Question: I have this html code and I'm trying to align some buttons with first input group section.! See atached picture.
'''
<div class="row">
<div class="col-md-4">
<div class="form-group">
<label>Phone</label>
<div class="input-group">
<select class="form-control input-xs" name="selectbasic" id="selectbasic1">
<option>Option one</option>
<option>Option two</option>
</select>
<span class="input-group-btn">
<a class="btn btn-info btn-xs"> <i class="icon-plus-sign-alt icon-xs"> </i></a>
<a class="btn btn-info btn-xs"> <i class="icon-eye-open icon-xs"> </i></a>
<a class="btn btn-info btn-xs"> <i class="icon-ok-sign icon-xs"> </i></a>
<a class="btn btn-info btn-xs"> <i class="icon-remove icon-xs"> </i></a>
</span>
</div>
</div>
</div>
<div class="col-md-2">
<div class="form-group">
<a class="btn btn-info btn-xs"> <i class="icon-phone icon-xs"> </i></a>
<a class="btn btn-info btn-xs"> <i class="icon-phone-sign icon-xs"> </i></a>
</div>
</div>
<div class="col-md-2">
<div class="form-group">
<a class="btn btn-info btn-xs"><i class="icon-plus-sign-alt"> </i>Alert</a>
</div>
</div>
</div>
'''
Wrong rendering :
How can I align my buttons from second and third col-md- with first col-md-??? The problem is that the first col-md- section has a select with label ...
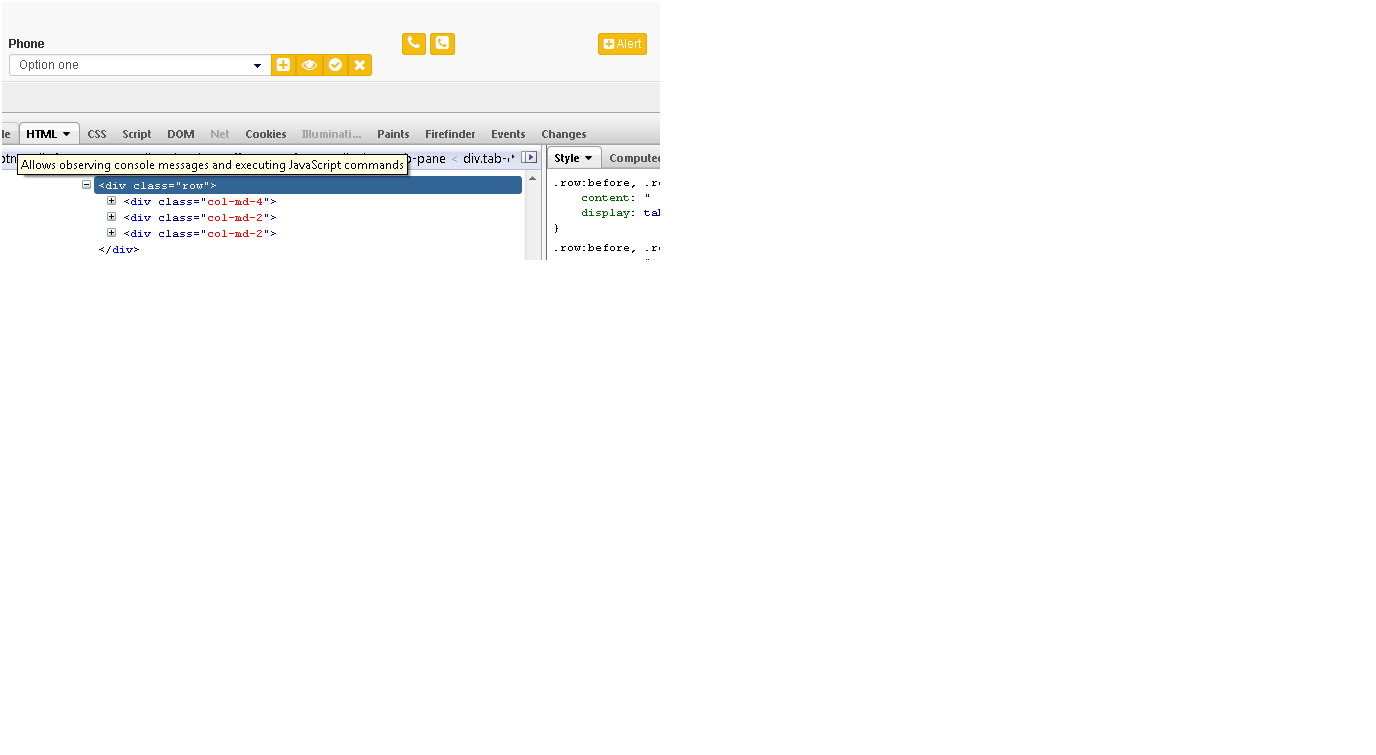
Answer: You are overcomplicating it. If you want them to be in line with the other buttons, then they should be in the same group col as your other buttons, and then just work some padding magic to make them separate from each other. <URL> for a working example. Code below:
CSS
'''
.input-group-btn:nth-of-type(2) {
padding:0 20px;
}
'''
HTML
'''
<div class="row">
<div class="col-md-6">
<div class="form-group">
<label>Phone</label>
<div class="input-group">
<select class="form-control input-xs" name="selectbasic" id="selectbasic1">
<option>Option one</option>
<option>Option two</option>
</select>
<span class="input-group-btn">
<a class="btn btn-info btn-xs"> <i class="icon-plus-sign-alt icon-xs"> </i></a>
<a class="btn btn-info btn-xs"> <i class="icon-eye-open icon-xs"> </i></a>
<a class="btn btn-info btn-xs"> <i class="icon-ok-sign icon-xs"> </i></a>
<a class="btn btn-info btn-xs"> <i class="icon-remove icon-xs"> </i></a>
</span>
<span class="input-group-btn">
<a class="btn btn-info btn-xs"> <i class="icon-phone icon-xs"> </i></a>
<a class="btn btn-info btn-xs"> <i class="icon-phone-sign icon-xs"> </i></a>
</span>
<a class="btn btn-info btn-xs"><i class="icon-plus-sign-alt"> </i>Alert</a>
</div>
</div>
</div>
</div>
'''
UPDATE: IE8 Support
IE8's support for 'nth-of-type' is apparently suspect, so if you wanted to ensure support, we can change that CSS rule to be a class, and then add it to the '<span>' with the two buttons in it.
CSS
'''
.input-group-btn-padding {
padding:0 20px;
}
'''
See <URL> for a working example.